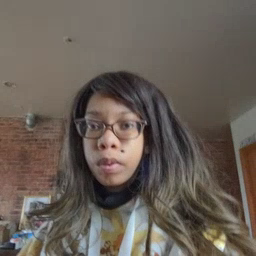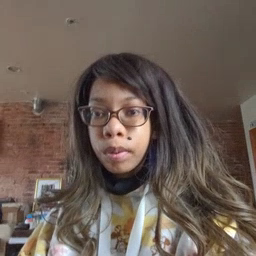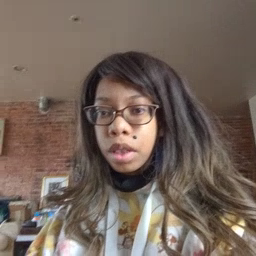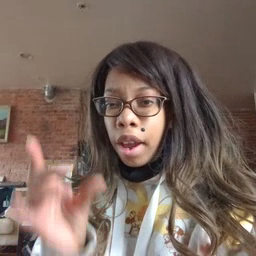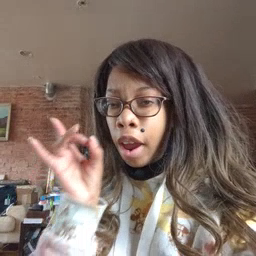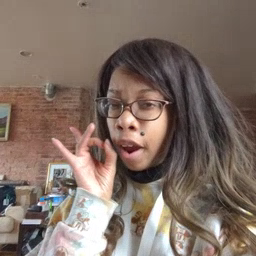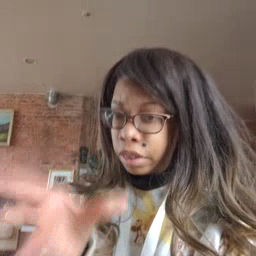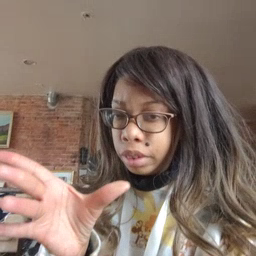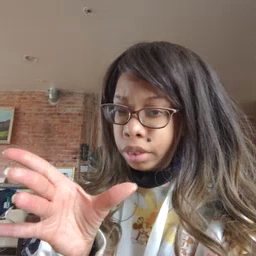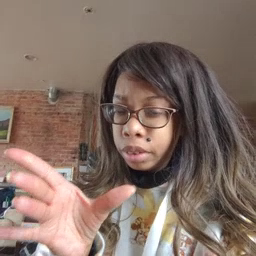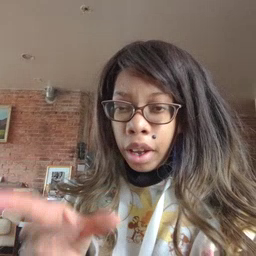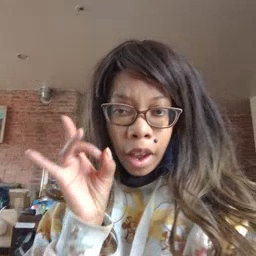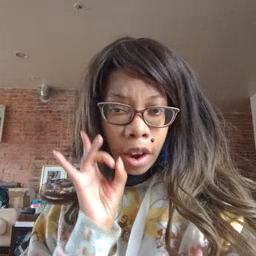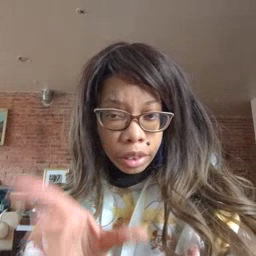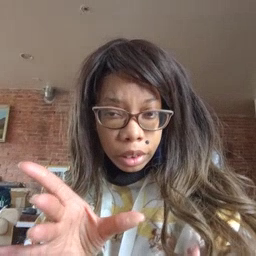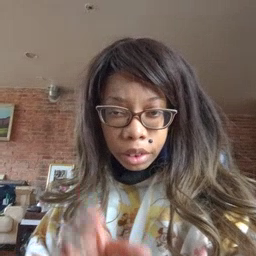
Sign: hate